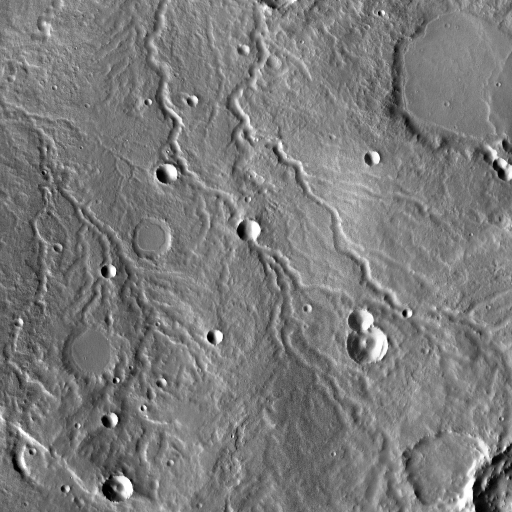
Crater classes present: Background, Other, Buried